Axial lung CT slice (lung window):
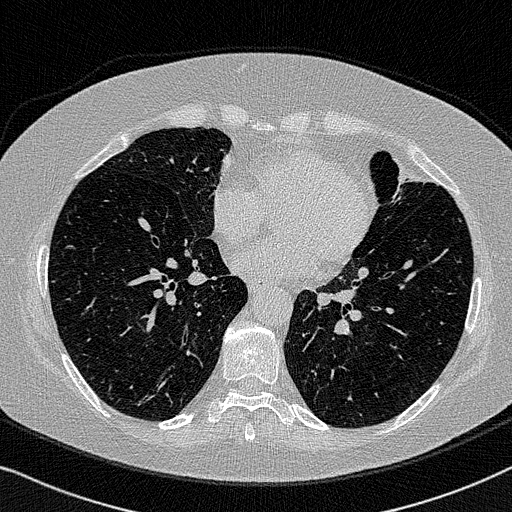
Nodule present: no